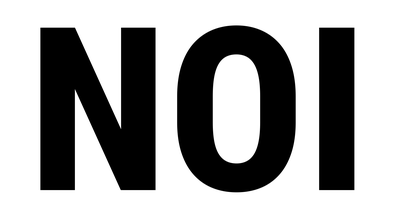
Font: Roboto_Condensed_ExtraBold